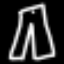
Label: pants